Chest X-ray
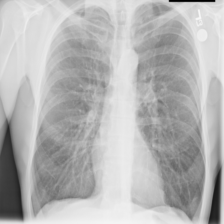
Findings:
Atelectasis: negative
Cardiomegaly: negative
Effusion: negative
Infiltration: negative
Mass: negative
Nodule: negative
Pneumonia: negative
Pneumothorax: negative
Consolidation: negative
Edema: negative
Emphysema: negative
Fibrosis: negative
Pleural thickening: negative
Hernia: negative